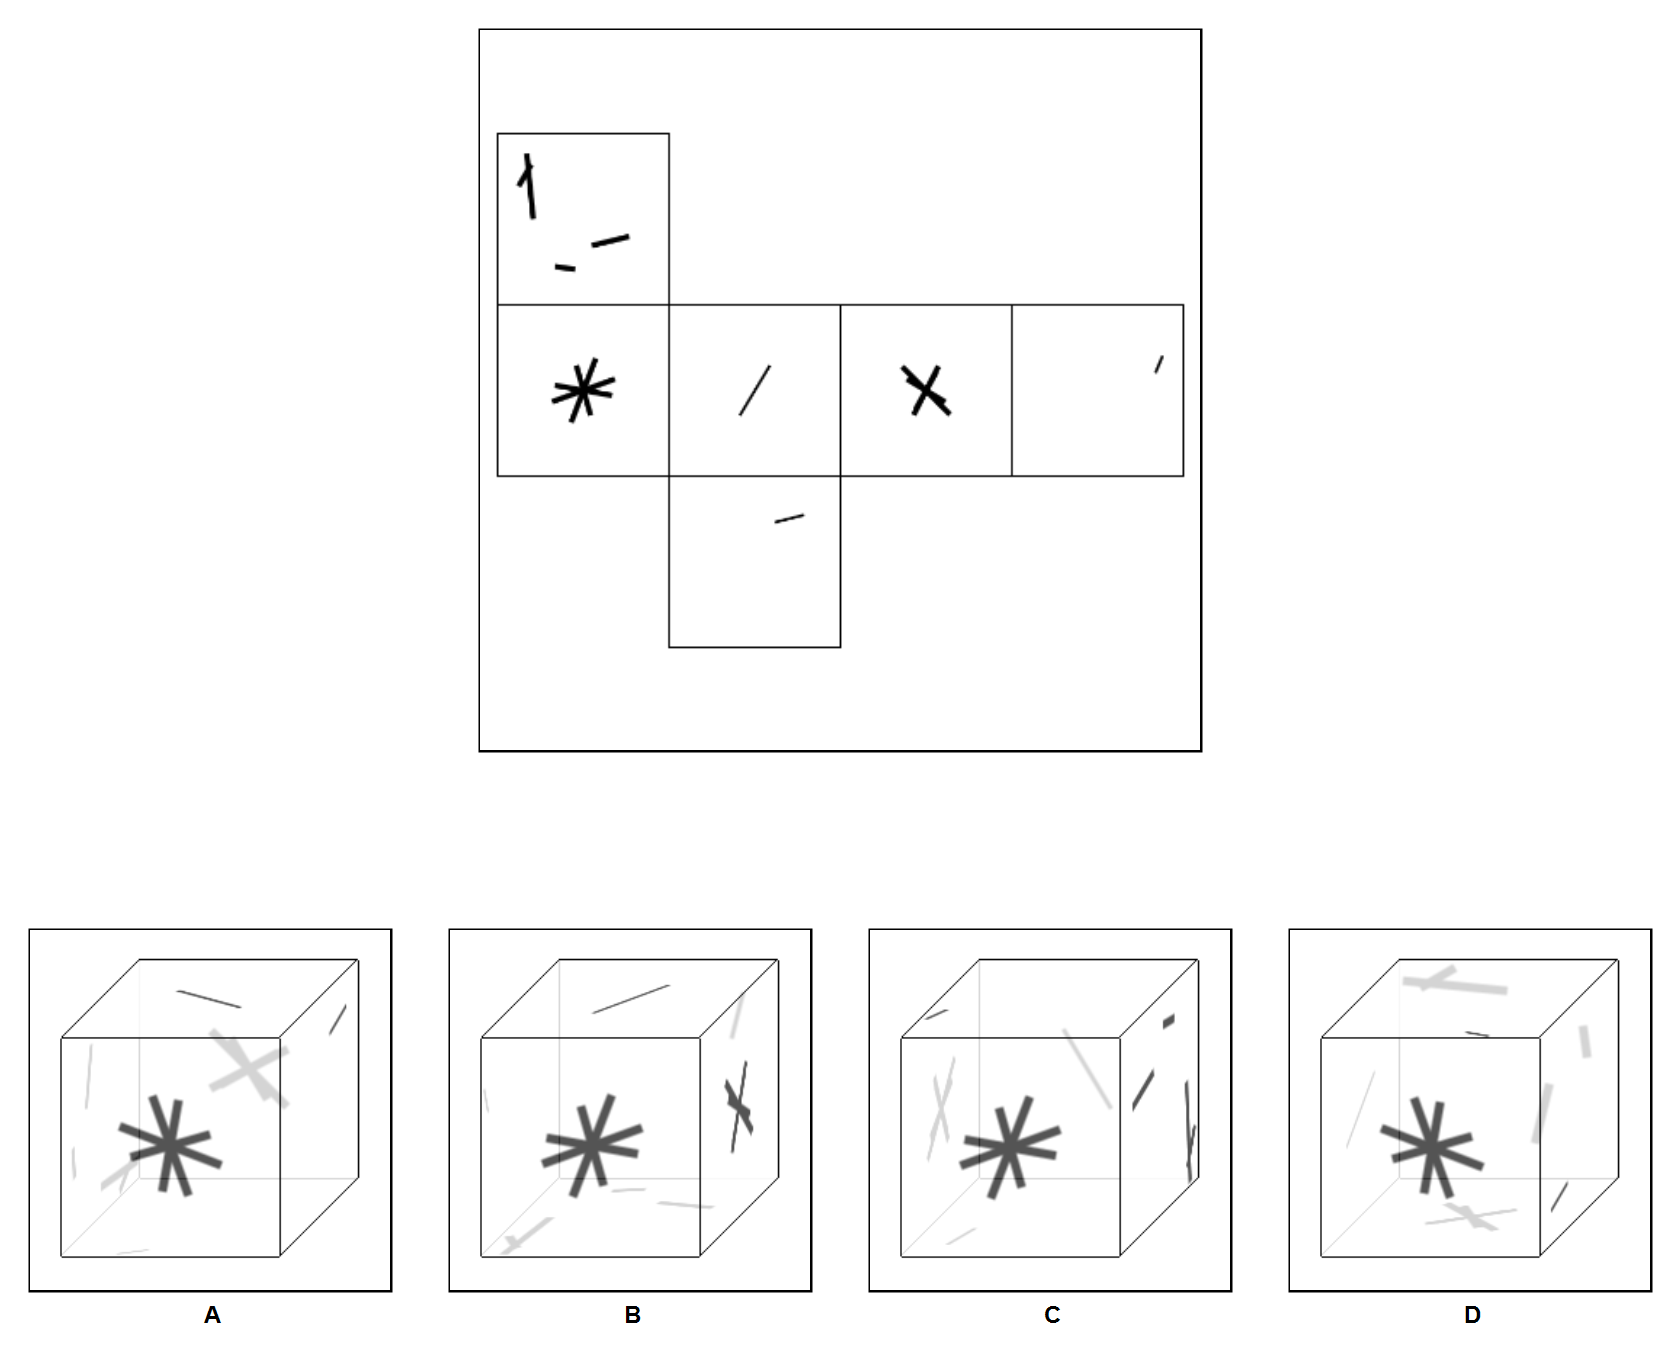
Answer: A